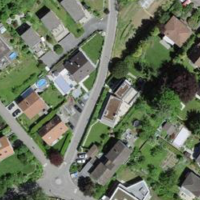
EUNIS habitat code: 55
Species observed at this site:
Sonchus asper